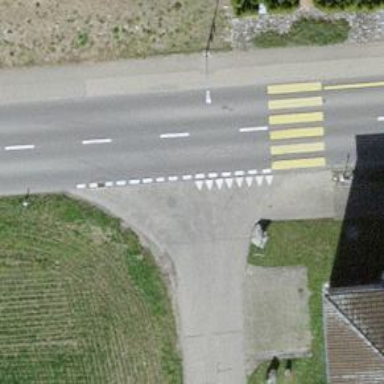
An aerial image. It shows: Road with "give way" sign.